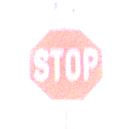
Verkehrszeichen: Stop
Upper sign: RichtungsangabeDurchPfeile9
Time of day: Midday
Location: Outdoor (Nature)
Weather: PartlyCloudy
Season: NotSpecified
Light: Natural